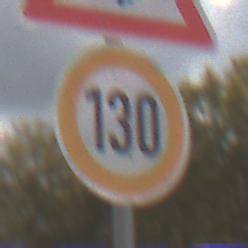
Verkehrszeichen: Geschwindigkeit130
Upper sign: SchneeOderEisglaette
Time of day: MorningAfternoon
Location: Outdoor (Suburban)
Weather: PartlyCloudy
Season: NotSpecified
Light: Natural